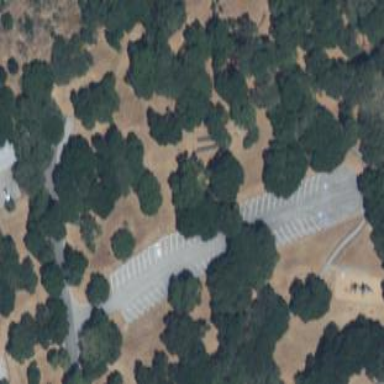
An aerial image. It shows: Parking area.